Chest X-ray:
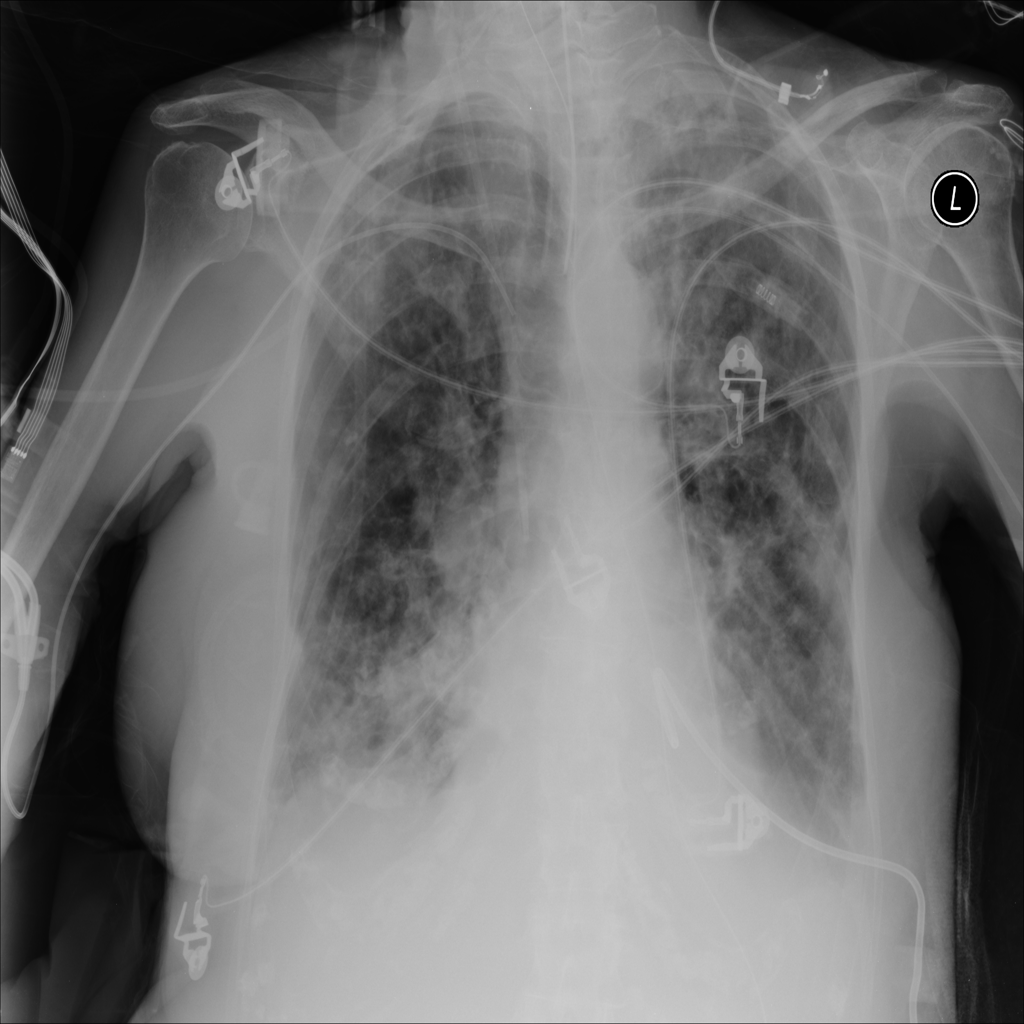
Findings: Consolidation, Effusion
No abnormal finding: no